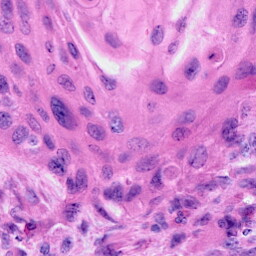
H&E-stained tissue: Cervix